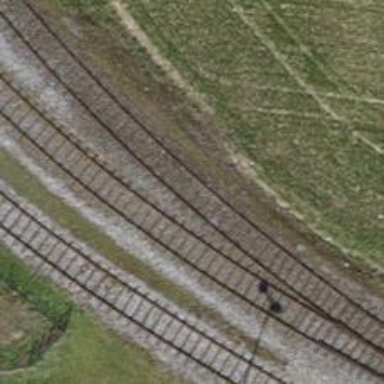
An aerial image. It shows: Single-track railway spur.